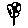
Label: flower